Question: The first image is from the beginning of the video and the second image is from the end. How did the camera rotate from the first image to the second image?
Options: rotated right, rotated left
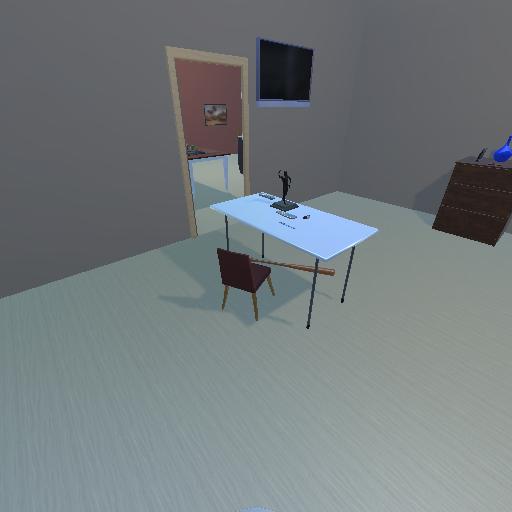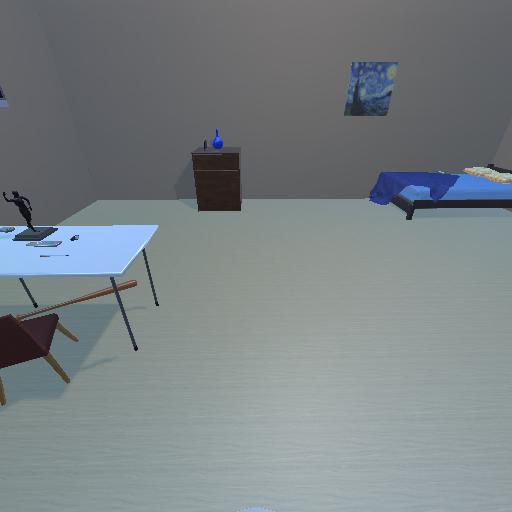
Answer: rotated right